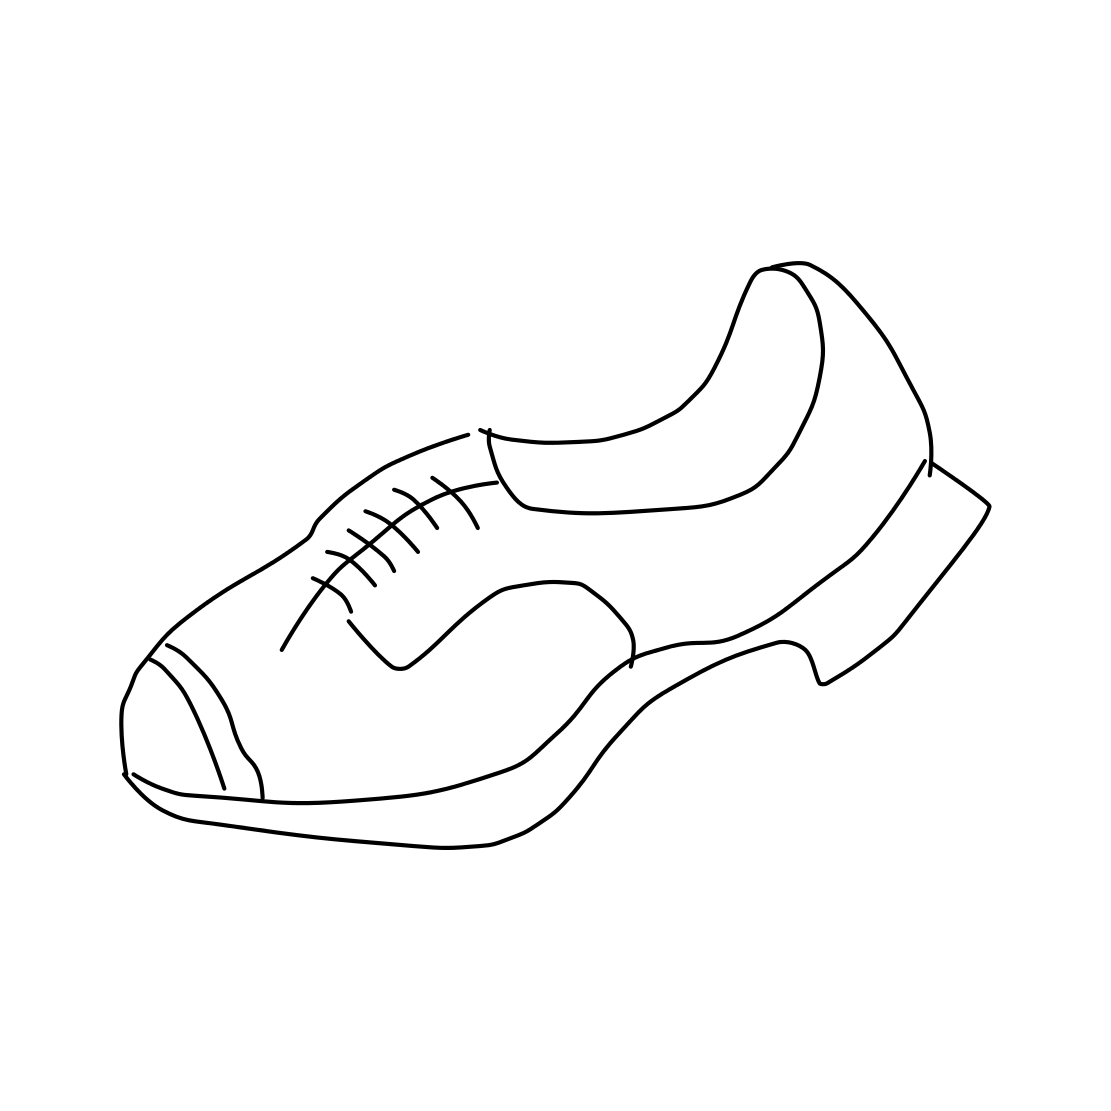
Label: shoe